Question: I am creating a simple DotNetNuke module and every time I add a control that contains ajax it somehow interferes with the edit page menu. The control in question is one from Syncfusion and it is the numeric textbox.
The page and the menu functionality works well as long as I use the standard Microsoft user controls. For example if I change the ajax numeric textbox for the asp.net or the html one then it works well. As soon as I add the ajax textbox then the edit page menu does not work.
Has anyone else experienced this issue?
Additional information: The Syncfusion control does not require any specific jQuery version.
There is no error logged on the DNN event viewer. I have been trying with FireBug to follow the tracks but it reveals nothing.
I have attached the screenshot to help visualize the issue.

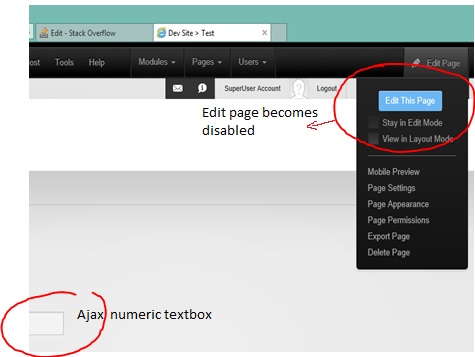
Answer: This happens because of jQuery conflicts. The syncfusion controls load their own jQuery library. To avoid issues within your module add a key to the appSettings section of the DNN web config file:
"SFjQueryLoad" value="false"
This will cause the control to use only the jQuery library provided by your DNN website.